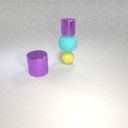
small purple metal cylinder above small yellow rubber sphere